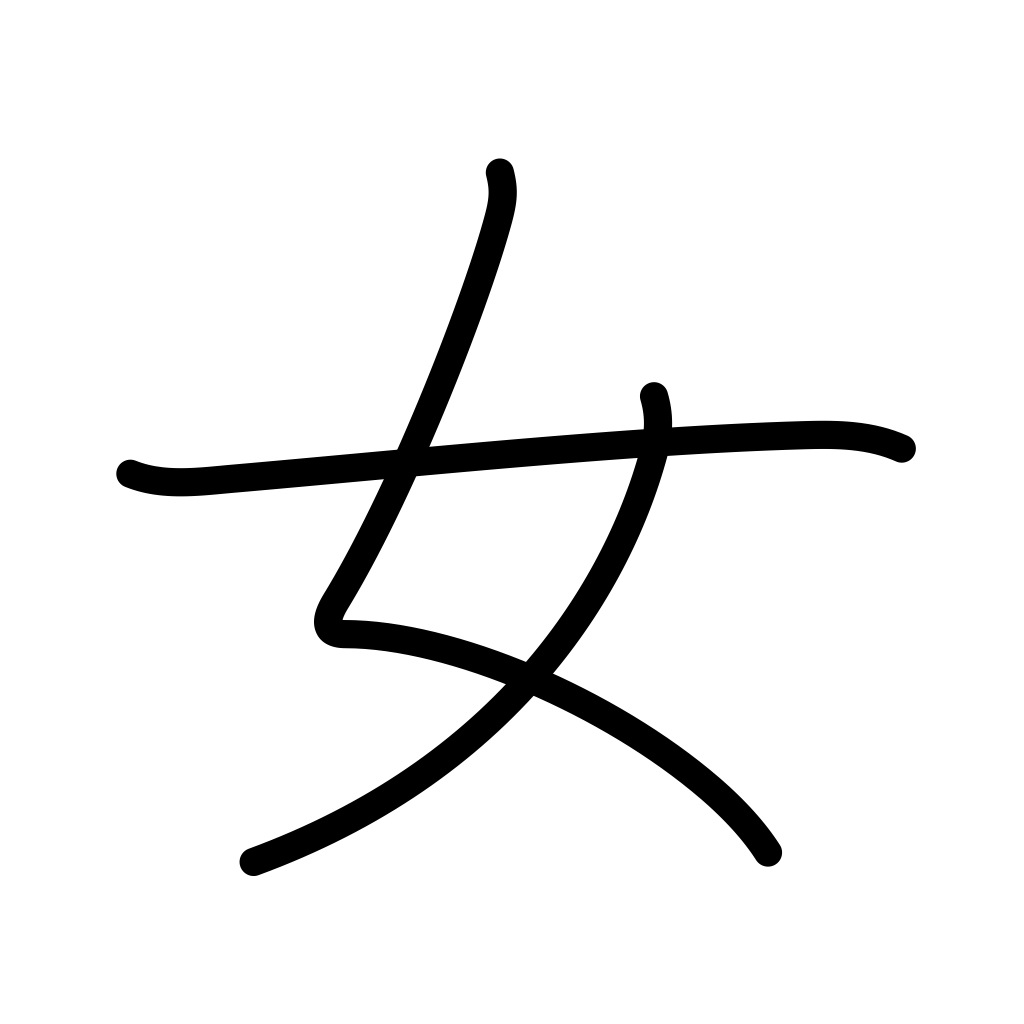
Meaning: woman, female